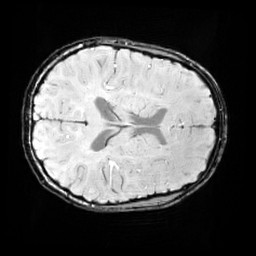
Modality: SWI
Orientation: axial
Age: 12
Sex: female
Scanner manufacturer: siemens
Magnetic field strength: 3 T
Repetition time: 0.027 s
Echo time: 0.02 s